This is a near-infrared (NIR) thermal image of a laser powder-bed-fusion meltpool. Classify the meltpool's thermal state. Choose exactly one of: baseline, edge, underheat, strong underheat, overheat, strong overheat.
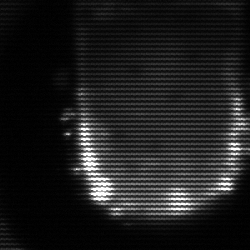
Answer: baseline